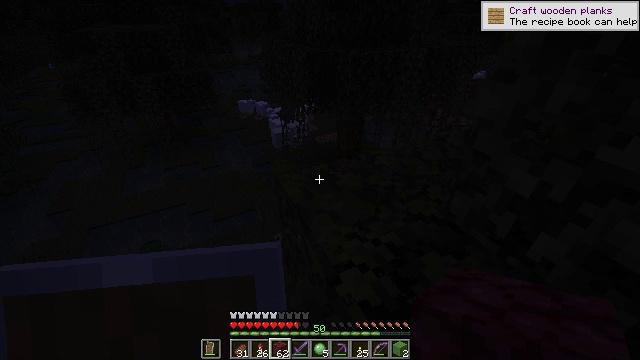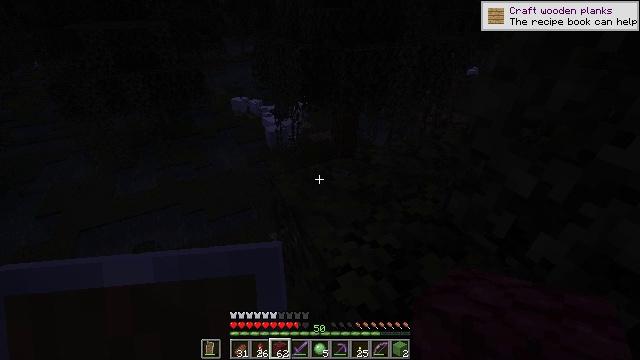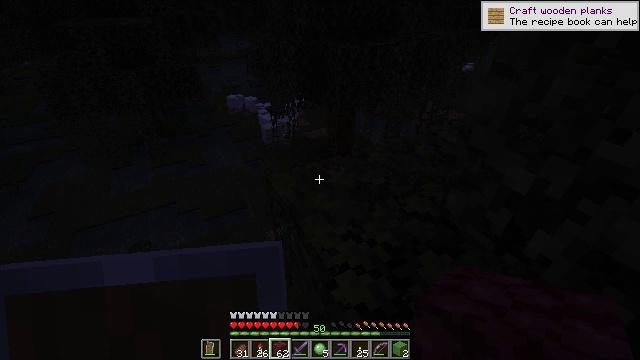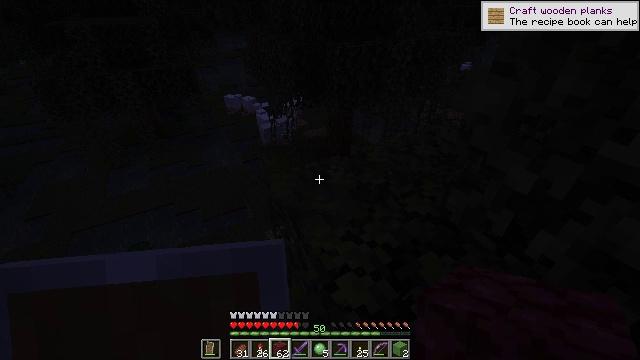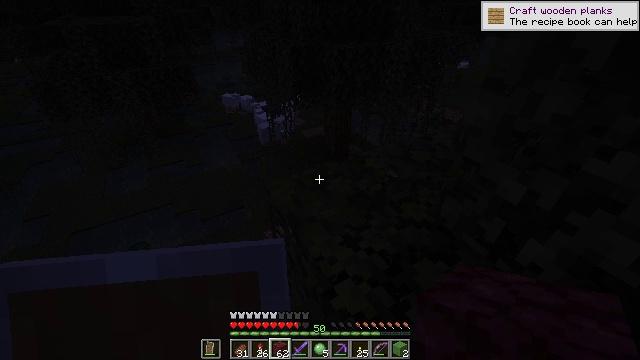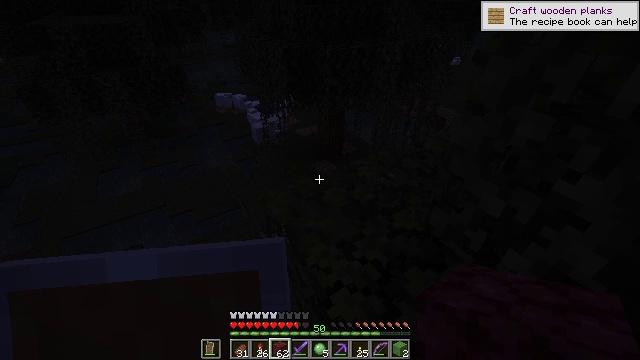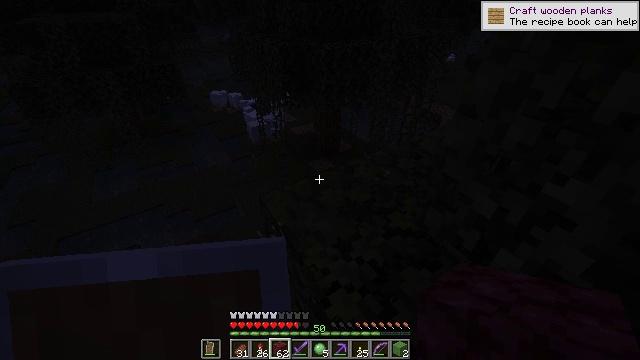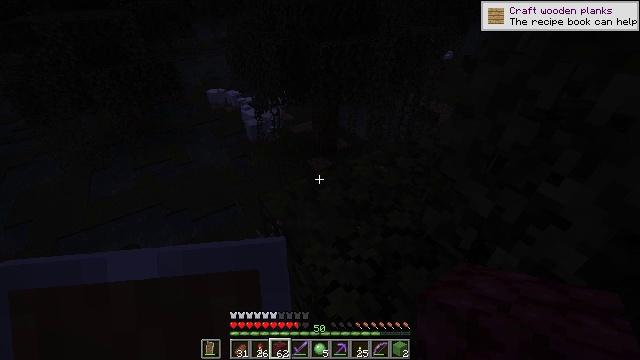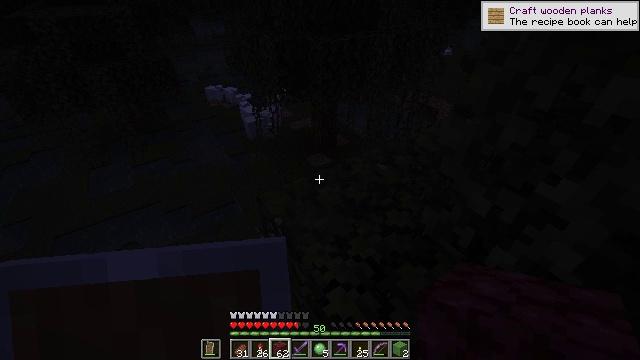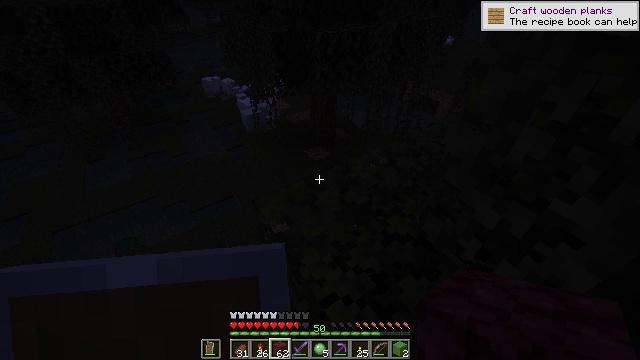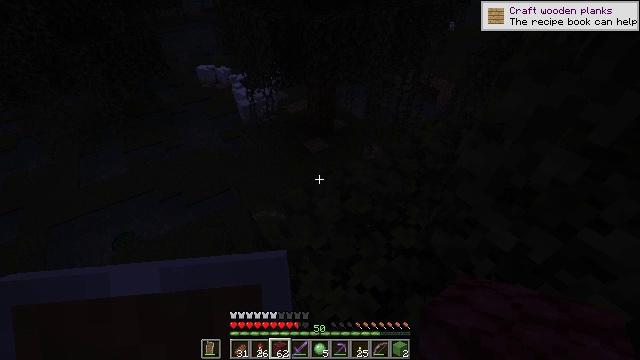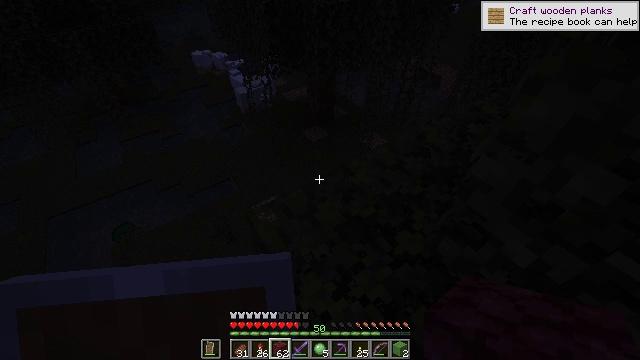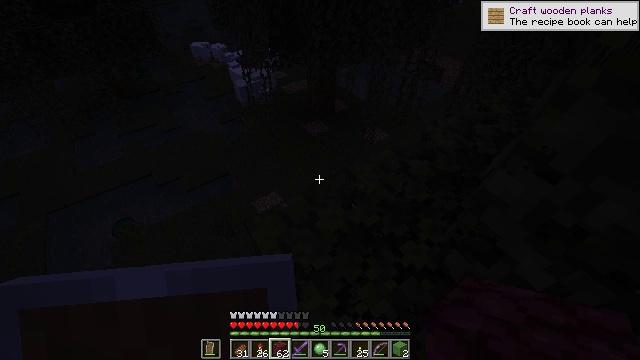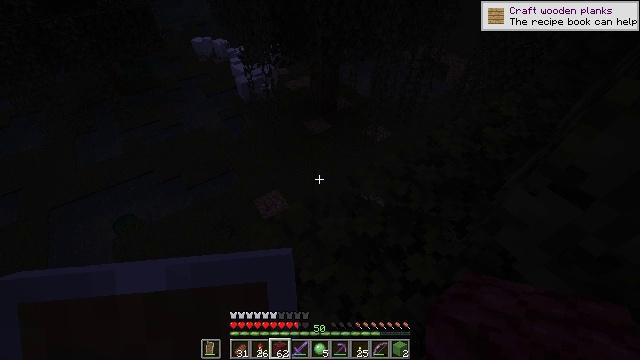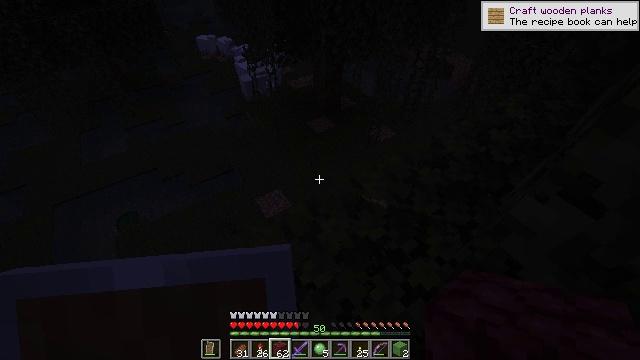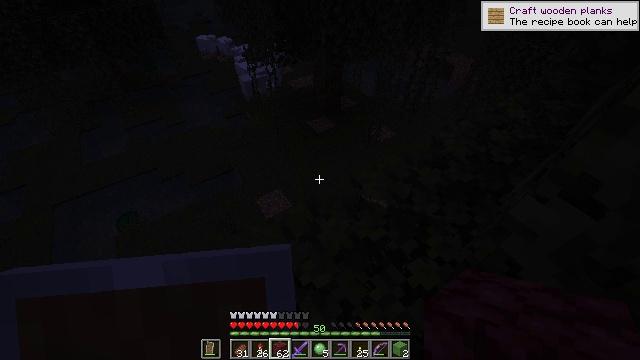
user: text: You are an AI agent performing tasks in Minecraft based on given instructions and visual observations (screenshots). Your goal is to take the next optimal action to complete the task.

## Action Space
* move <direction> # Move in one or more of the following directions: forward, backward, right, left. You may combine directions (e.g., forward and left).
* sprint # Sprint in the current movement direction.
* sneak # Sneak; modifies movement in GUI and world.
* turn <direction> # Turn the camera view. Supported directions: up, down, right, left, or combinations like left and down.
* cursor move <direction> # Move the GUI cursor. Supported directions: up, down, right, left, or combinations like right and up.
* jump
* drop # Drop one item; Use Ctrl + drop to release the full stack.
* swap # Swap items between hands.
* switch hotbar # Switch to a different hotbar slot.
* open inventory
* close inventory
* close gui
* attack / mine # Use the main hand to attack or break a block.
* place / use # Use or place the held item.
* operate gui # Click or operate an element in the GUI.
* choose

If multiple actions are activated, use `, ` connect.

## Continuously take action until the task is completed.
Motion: motion action
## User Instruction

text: Combat the slime.
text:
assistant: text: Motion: sneak, turn right
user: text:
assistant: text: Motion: sneak
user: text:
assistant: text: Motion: no_op
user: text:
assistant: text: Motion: no_op
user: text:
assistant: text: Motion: turn right
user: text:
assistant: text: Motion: no_op
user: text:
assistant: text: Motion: no_op
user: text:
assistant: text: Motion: move forward
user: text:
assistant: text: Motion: move forward, turn down
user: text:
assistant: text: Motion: move forward, turn down
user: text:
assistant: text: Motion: move forward, turn down
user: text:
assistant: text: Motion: turn down
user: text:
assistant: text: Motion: no_op
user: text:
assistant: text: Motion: no_op
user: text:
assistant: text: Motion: no_op
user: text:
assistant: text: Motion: no_op
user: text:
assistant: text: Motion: no_op
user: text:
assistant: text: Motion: move forward
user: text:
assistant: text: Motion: move forward
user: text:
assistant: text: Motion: move forward
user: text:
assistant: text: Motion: no_op
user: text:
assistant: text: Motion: no_op
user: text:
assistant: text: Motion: no_op
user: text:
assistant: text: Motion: turn right and up
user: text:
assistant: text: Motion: turn right and up
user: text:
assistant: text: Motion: turn right and up
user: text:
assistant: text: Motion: no_op
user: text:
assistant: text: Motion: no_op
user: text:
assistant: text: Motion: no_op
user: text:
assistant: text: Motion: no_op